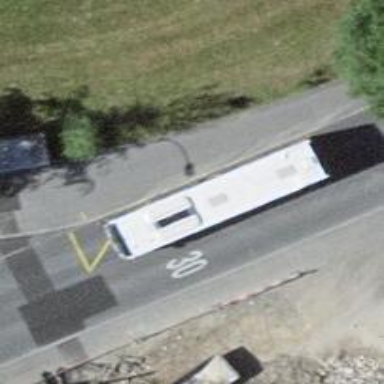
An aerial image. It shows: Public transport stop position.